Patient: sex M, age 78
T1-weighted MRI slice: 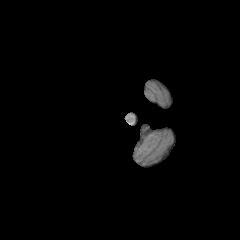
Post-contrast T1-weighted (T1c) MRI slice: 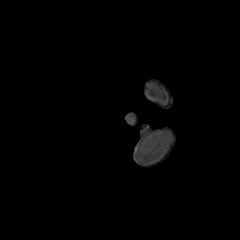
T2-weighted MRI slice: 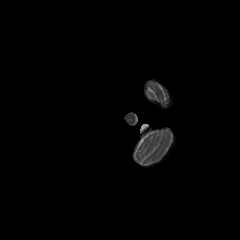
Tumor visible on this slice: no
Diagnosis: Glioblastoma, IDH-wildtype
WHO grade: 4